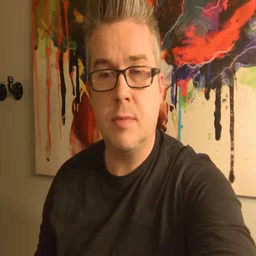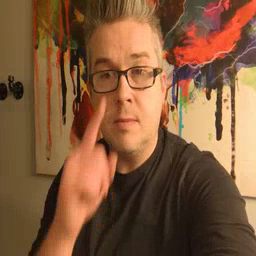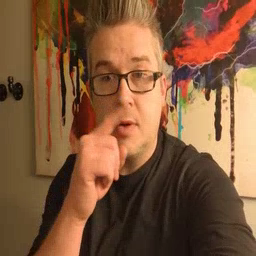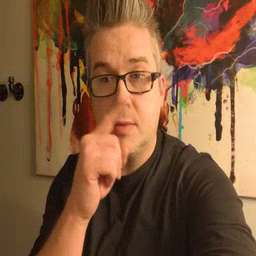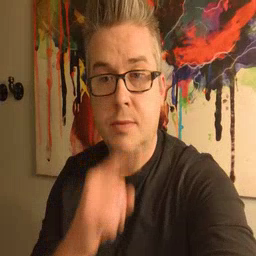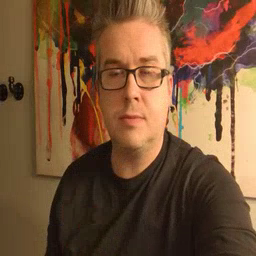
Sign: mouse